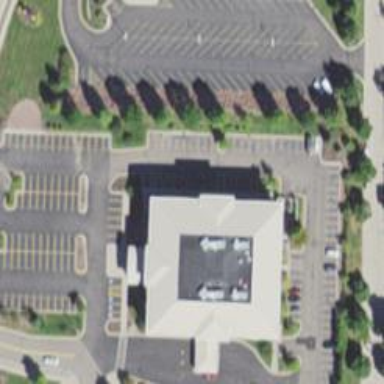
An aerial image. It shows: Healthcare clinic.